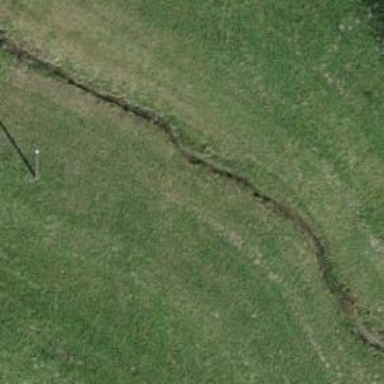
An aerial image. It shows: Ditch in the surroundings.